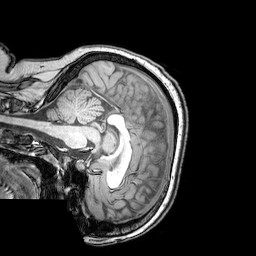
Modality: T1w
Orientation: sagittal
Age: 24
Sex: female
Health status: healthy
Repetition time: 0.081 s
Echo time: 0.037 s